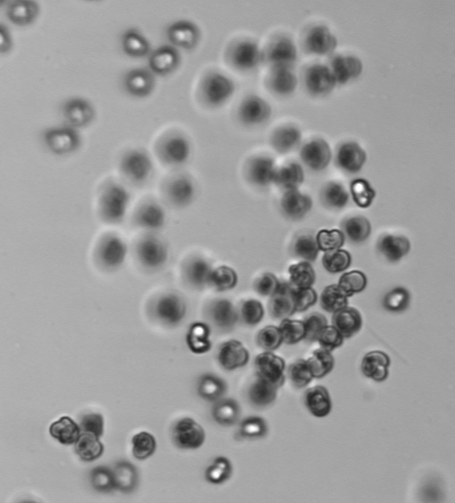
Label: Phaeocystis